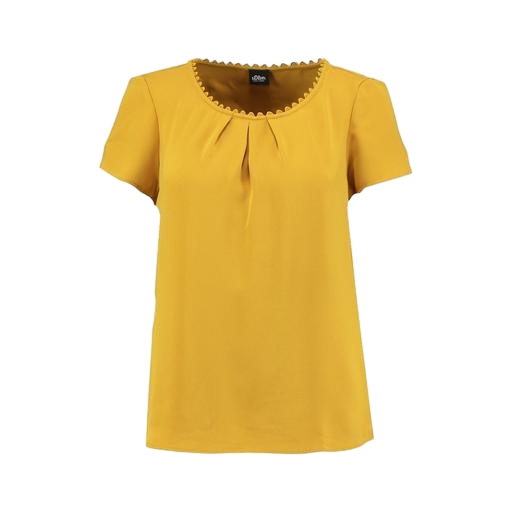
short-sleeve top only macy, pleat-neck top, short-sleeved blouse, white background